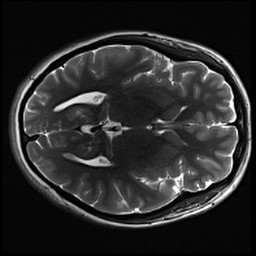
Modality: inplaneT2
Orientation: axial